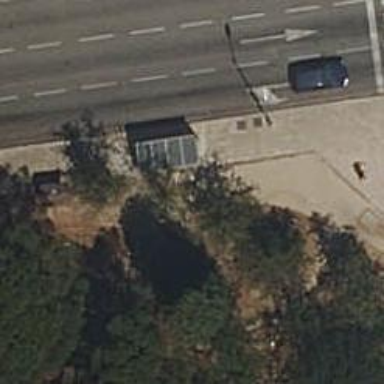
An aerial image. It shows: Bus stop with shelter. It is platform for public transport.